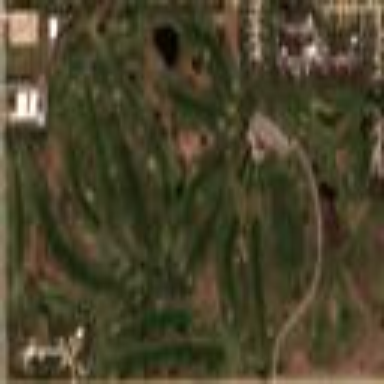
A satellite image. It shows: Golf course surrounded by greenery.